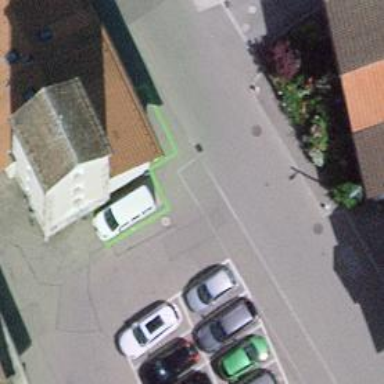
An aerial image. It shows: Charging station.